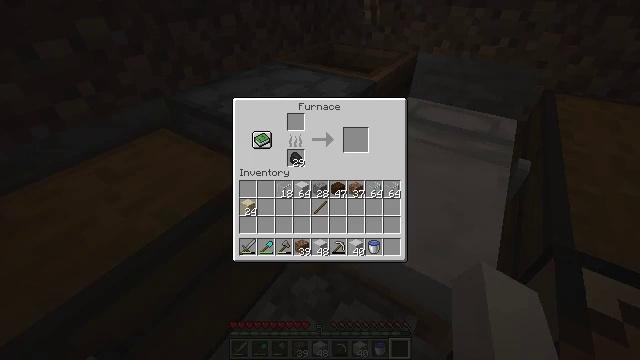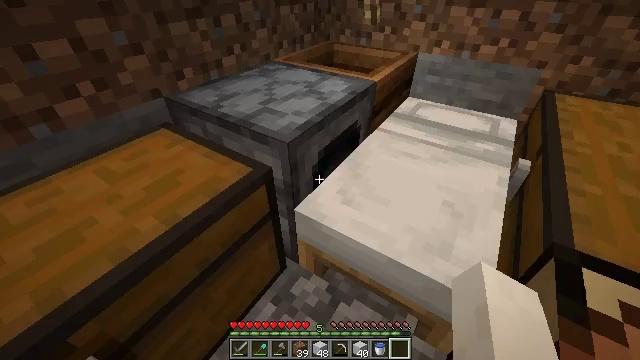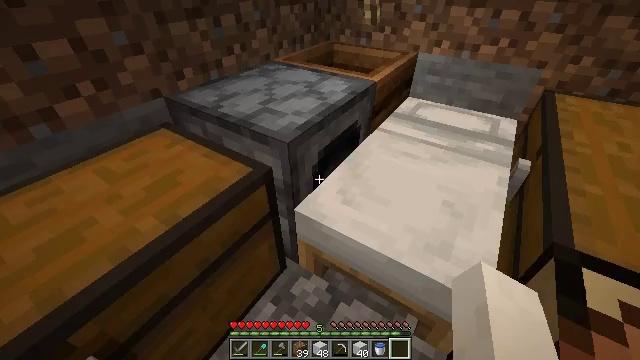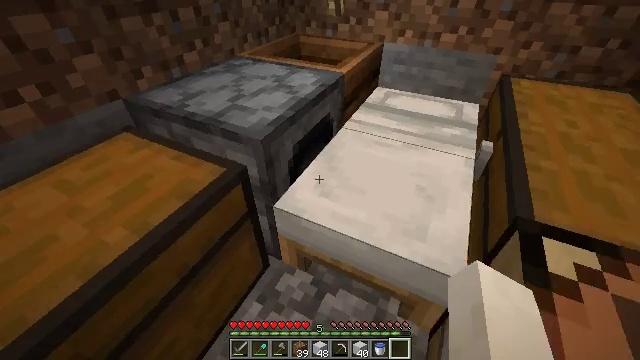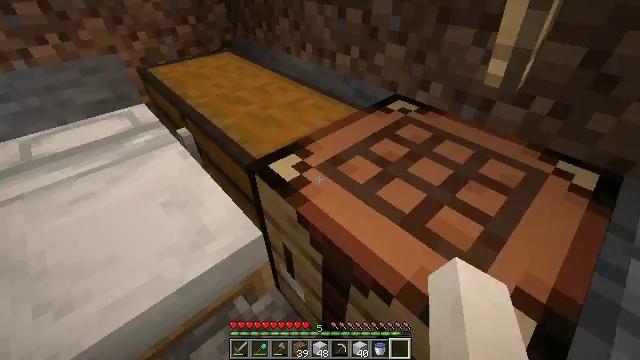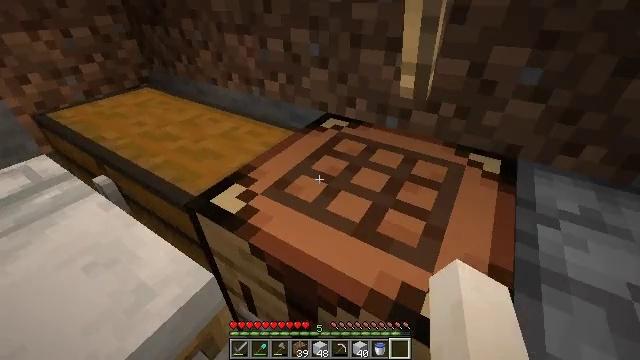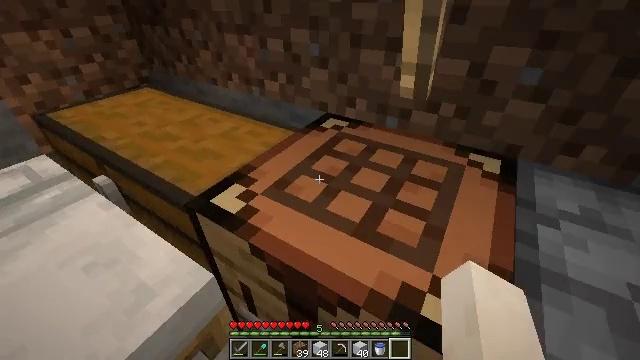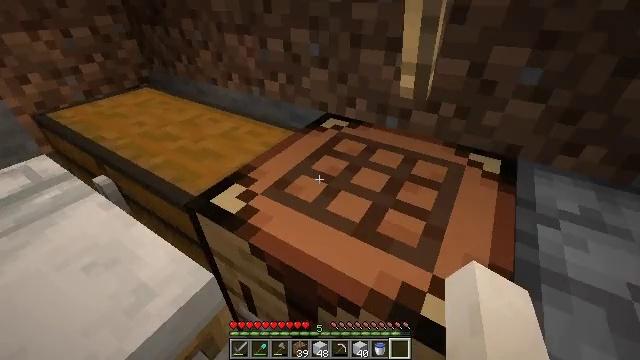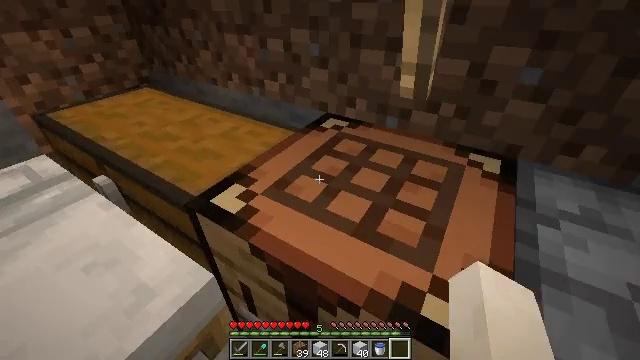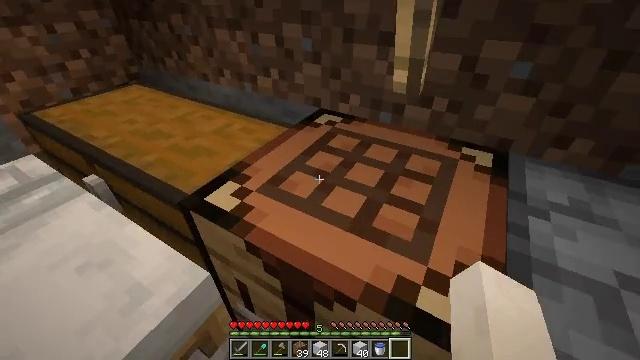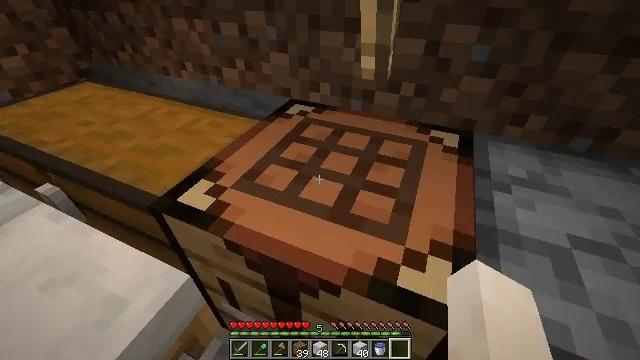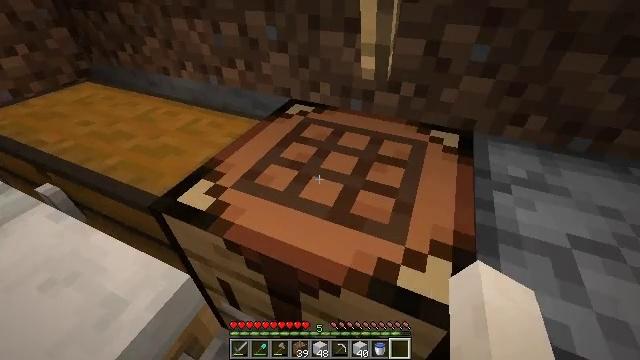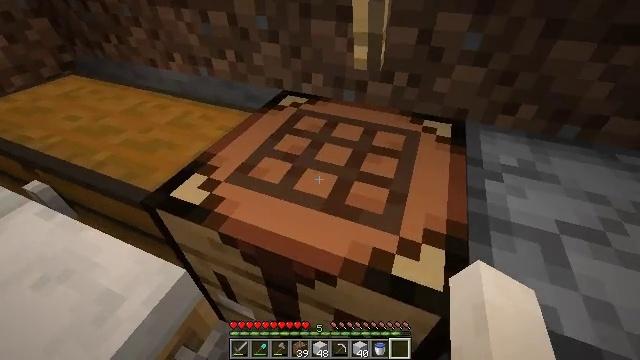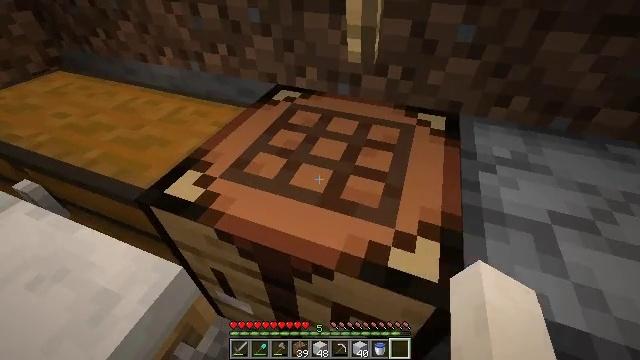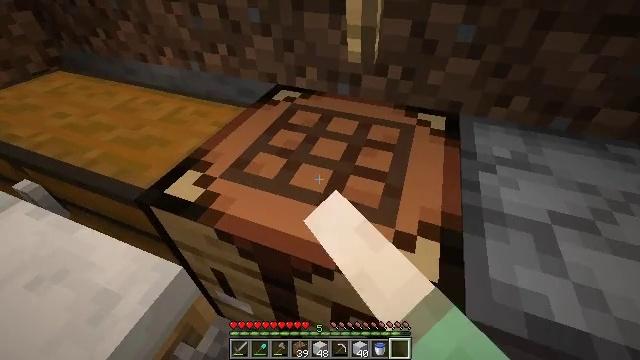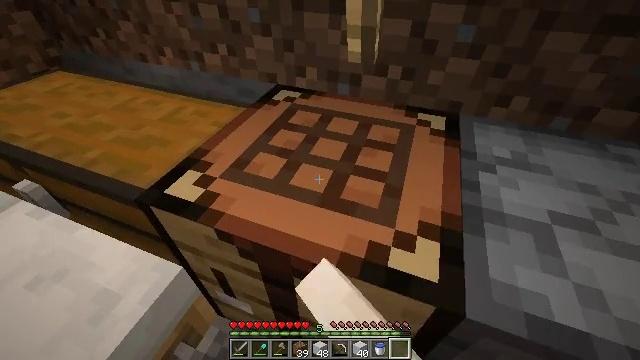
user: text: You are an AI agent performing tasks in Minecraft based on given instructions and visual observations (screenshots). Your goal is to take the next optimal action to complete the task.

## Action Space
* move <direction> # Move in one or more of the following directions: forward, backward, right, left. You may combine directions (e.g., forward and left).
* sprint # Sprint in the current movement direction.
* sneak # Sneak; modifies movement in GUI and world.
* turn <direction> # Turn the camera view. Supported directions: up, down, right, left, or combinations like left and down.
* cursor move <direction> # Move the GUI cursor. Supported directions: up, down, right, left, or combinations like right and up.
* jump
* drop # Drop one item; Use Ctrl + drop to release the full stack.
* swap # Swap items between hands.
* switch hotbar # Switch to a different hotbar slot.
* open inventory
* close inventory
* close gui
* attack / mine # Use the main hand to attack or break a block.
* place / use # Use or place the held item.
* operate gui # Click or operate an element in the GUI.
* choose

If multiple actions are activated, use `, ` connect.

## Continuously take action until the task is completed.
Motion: motion action
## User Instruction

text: craft item air
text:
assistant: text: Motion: no_op
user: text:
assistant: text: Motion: no_op
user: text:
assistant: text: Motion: turn right and down
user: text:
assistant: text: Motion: turn right
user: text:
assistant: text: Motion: turn right and up
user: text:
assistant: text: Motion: no_op
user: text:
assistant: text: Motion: no_op
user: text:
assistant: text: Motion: no_op
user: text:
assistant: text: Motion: turn right
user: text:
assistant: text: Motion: turn right and down
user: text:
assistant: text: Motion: no_op
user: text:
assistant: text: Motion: turn right and down
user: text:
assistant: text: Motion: turn right and down, use / place
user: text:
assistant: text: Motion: use / place
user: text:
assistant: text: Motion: use / place
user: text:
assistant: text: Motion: use / place
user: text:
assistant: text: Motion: no_op
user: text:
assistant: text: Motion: no_op
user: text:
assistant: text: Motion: no_op
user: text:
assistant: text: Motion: turn up
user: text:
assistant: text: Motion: no_op
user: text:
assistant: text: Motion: no_op
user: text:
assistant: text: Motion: no_op
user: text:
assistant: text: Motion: no_op
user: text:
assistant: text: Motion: no_op
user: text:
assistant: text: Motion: no_op
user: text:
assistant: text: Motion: no_op
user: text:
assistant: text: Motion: no_op
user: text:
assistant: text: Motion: no_op
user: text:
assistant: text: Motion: no_op